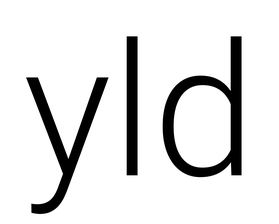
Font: Roboto_Light